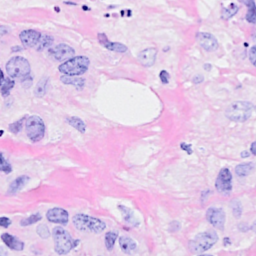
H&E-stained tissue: Breast